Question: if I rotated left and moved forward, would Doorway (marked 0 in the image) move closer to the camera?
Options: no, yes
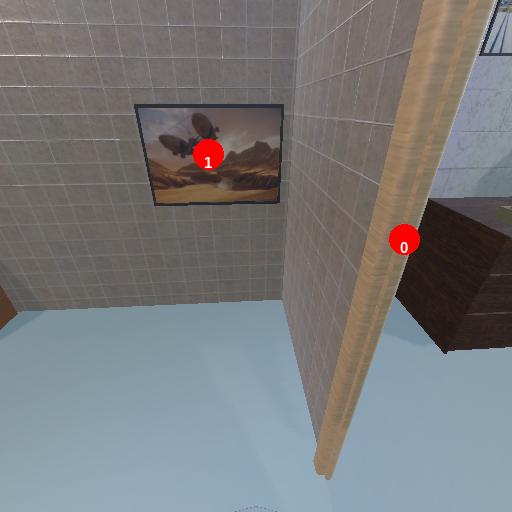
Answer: no